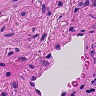
Metastatic tissue present: no